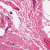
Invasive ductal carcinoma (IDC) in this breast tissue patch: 0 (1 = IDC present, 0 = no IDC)